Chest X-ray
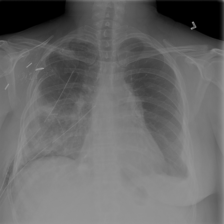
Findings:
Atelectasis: negative
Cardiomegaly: negative
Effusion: negative
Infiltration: negative
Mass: negative
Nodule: negative
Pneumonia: negative
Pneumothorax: negative
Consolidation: negative
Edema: negative
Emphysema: negative
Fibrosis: negative
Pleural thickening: negative
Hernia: negative